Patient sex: M
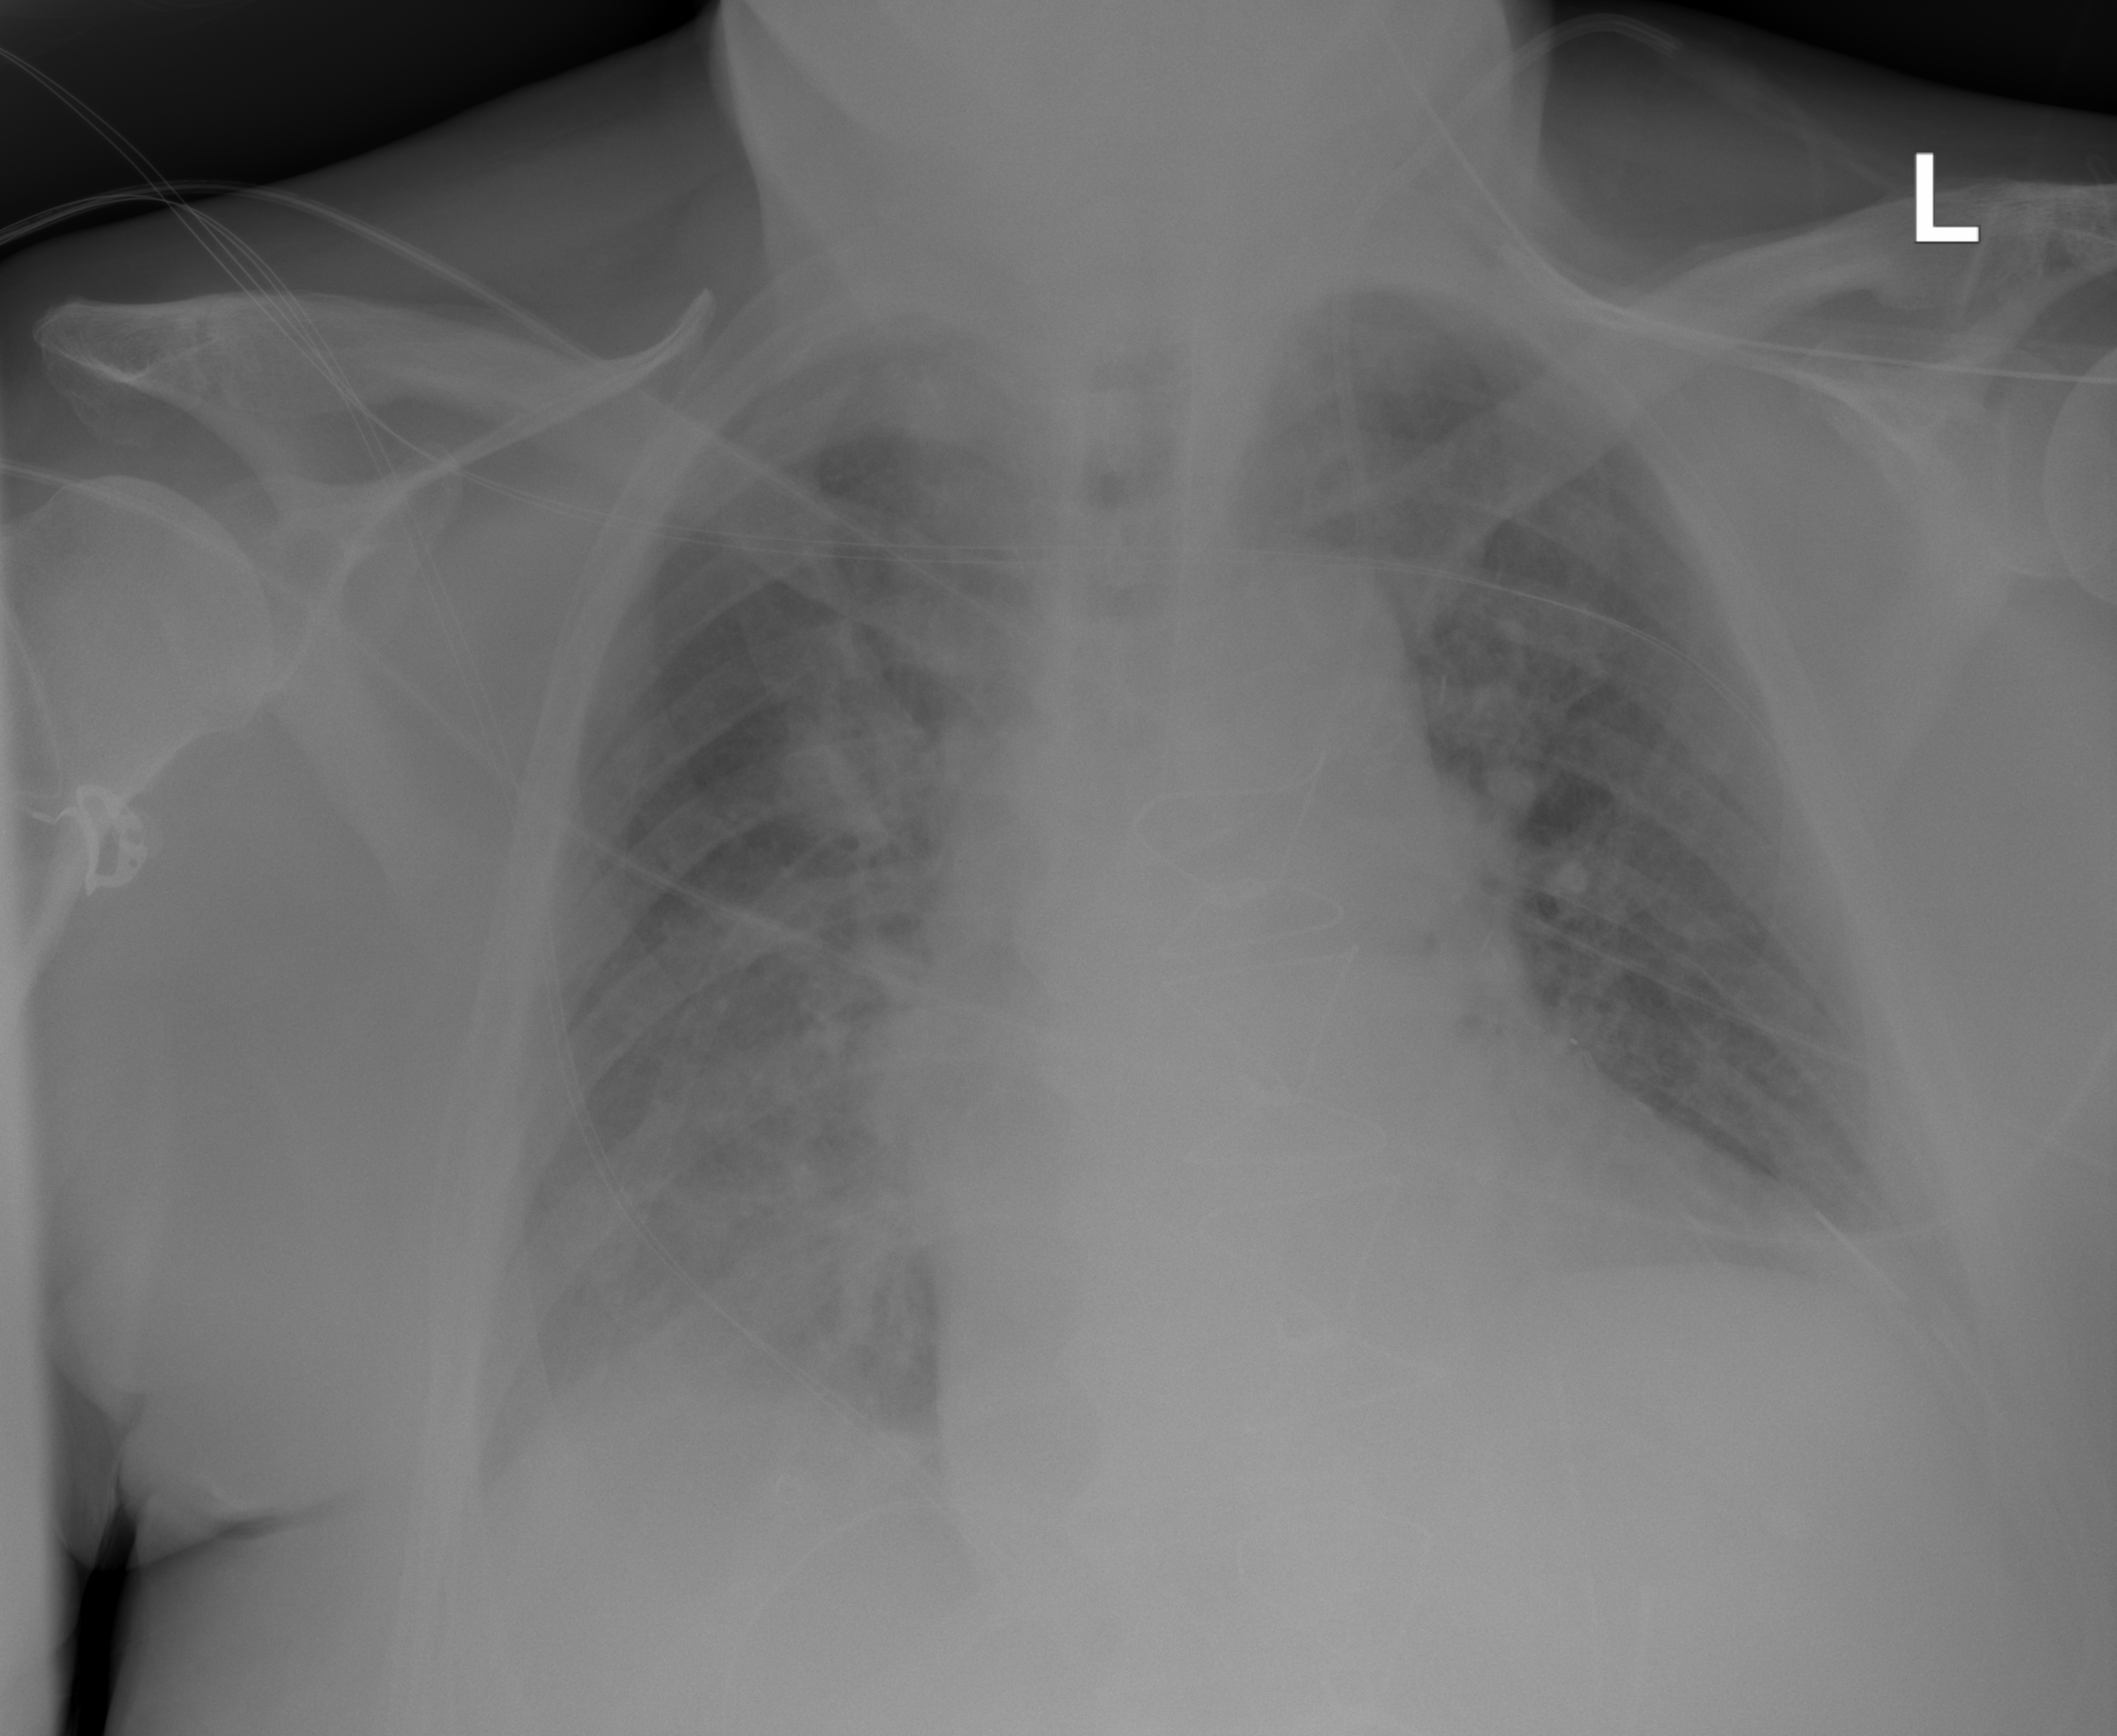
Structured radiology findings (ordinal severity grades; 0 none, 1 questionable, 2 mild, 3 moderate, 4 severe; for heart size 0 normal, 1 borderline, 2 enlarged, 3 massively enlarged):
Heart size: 2
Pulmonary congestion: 2
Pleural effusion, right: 2
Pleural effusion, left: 2
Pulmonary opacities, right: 2
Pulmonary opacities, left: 2
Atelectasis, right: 2
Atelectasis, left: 1